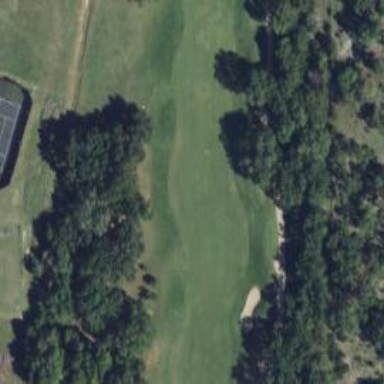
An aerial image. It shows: Golf hole.